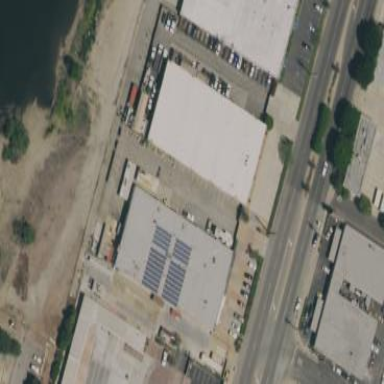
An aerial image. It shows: Industrial building.